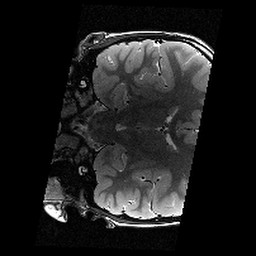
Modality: T2w
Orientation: coronal
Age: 10
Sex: male
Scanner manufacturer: siemens
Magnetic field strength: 3 T
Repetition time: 9.23 s
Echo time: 0.067 s